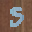
Label: 5